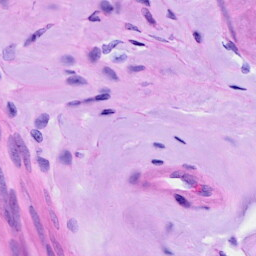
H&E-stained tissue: Ovarian